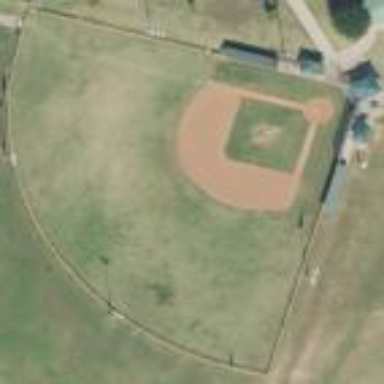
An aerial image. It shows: Baseball pitch for leisure and sports activities.